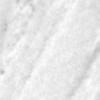
Label: change